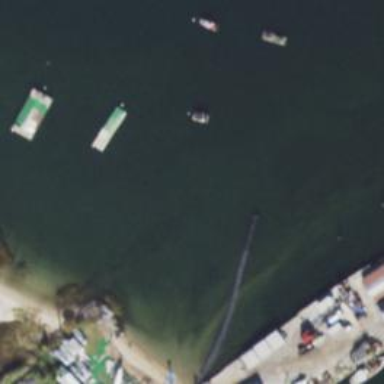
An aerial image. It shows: Man-made pier.